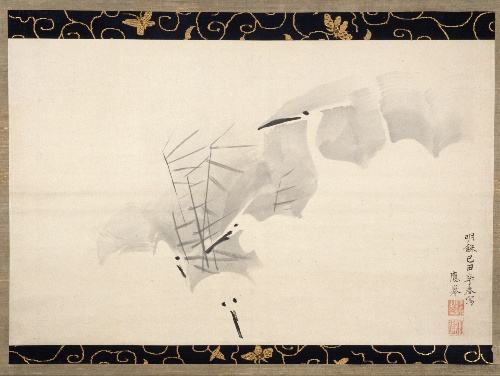
Title: 円山応挙筆 白鷺図|White Herons
Artist: Maruyama Ōkyo 円山応挙
Artist bio: Japanese, 1733–1795
Date: 1769
Object type: Hanging scroll
Classification: Paintings
Medium: Hanging scroll; ink on paper
Culture: Japan
Period: Edo period (1615–1868)
Dimensions: 14 x 22 5/16 in. (35.5 x 56.6 cm)
Department: Asian Art
Credit line: The Harry G. C. Packard Collection of Asian Art, Gift of Harry G. C. Packard, and Purchase, Fletcher, Rogers, Harris Brisbane Dick, and Louis V. Bell Funds, Joseph Pulitzer Bequest, and The Annenberg Fund Inc. Gift, 1975
Accession year: 1975
Repository: Metropolitan Museum of Art, New York, NY
Tags: Birds